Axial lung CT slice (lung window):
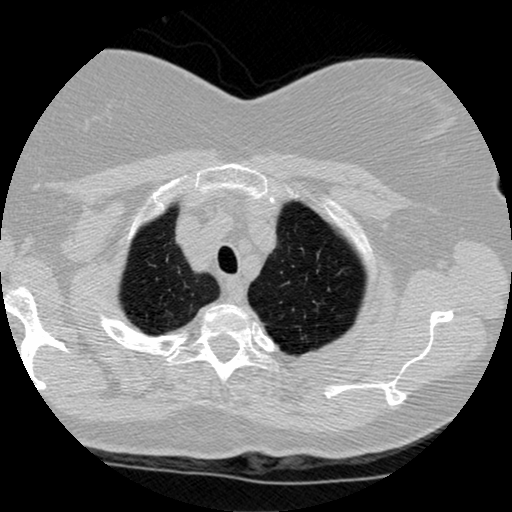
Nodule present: no